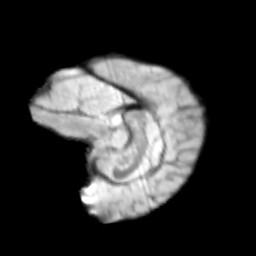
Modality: T2w
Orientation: sagittal
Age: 13
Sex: female
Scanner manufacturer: siemens
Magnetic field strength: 3 T
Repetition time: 3.8 s
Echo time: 0.07 s